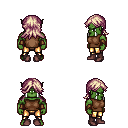
a pixel art fantasy rpg character, male body template, orc, green skin, brown sleeveless shirt, gold greaves, white blonde loose hair, leather bracers, maroon shoes, four views (front, back, left, right), 2x2 character sprite sheet, small pixel art, hard edges, no anti-aliasing